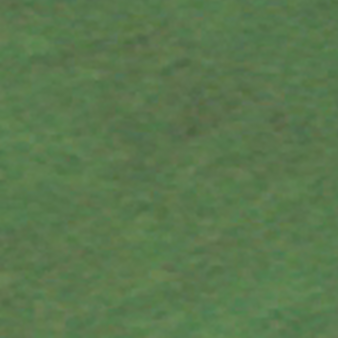
Label: other